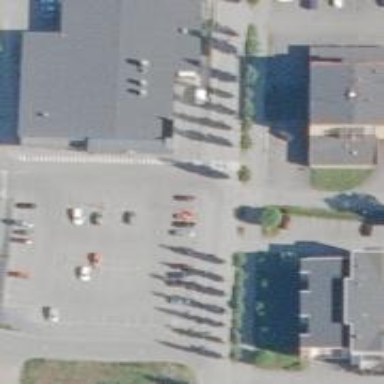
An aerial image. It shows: Supermarket.